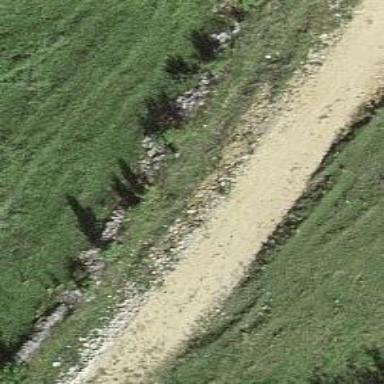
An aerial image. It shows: Wall made of dry stone.